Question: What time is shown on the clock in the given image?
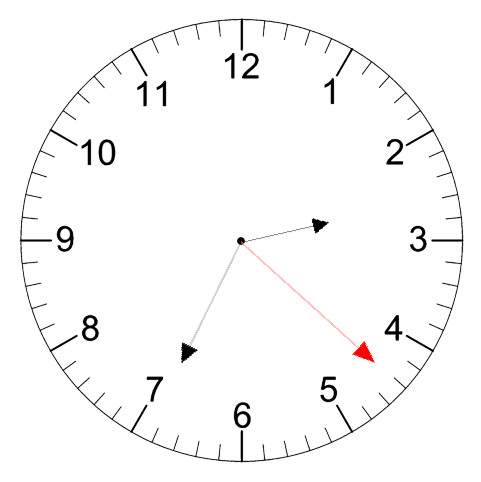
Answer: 02:34:22